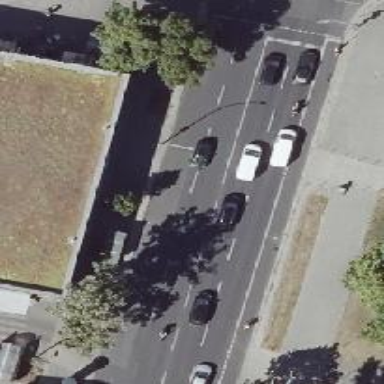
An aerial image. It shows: Tertiary road with asphalt surface. Both sides have sidewalks and there are cycling lanes marked on both sides.